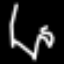
Label: squiggle